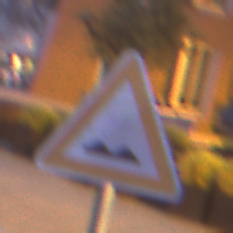
Verkehrszeichen: UnebeneFahrbahn
Umgebung: Outdoor, Urban
Tageszeit: Night
Wetter: PartlyCloudy
Licht: Artificial
Jahreszeit: NotSpecified
Kontrast: HighContrast